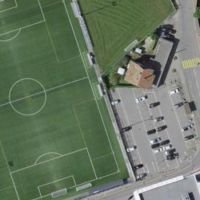
EUNIS habitat code: 54
Species observed at this site:
Lysimachia vulgaris